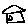
Label: house